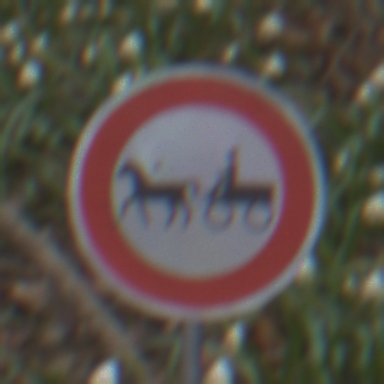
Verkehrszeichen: VerbotGespannfuhrwerke
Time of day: MorningAfternoon
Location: Outdoor (Nature)
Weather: PartlyCloudy
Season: NotSpecified
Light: Natural